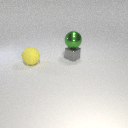
small gray metal cube to the right of large yellow rubber sphere